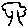
Label: tree